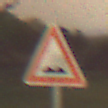
Verkehrszeichen: UnebeneFahrbahn
Umgebung: Outdoor, Suburban
Tageszeit: Night
Wetter: Clear
Licht: Artificial
Jahreszeit: NotSpecified
Kontrast: MediumContrast